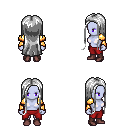
a pixel art fantasy rpg character, female body template, dark elf, purple skin, gold arm armor, red pants, white extra-long hairstyle, maroon shoes, four views (front, back, left, right), 2x2 character sprite sheet, small pixel art, hard edges, no anti-aliasing